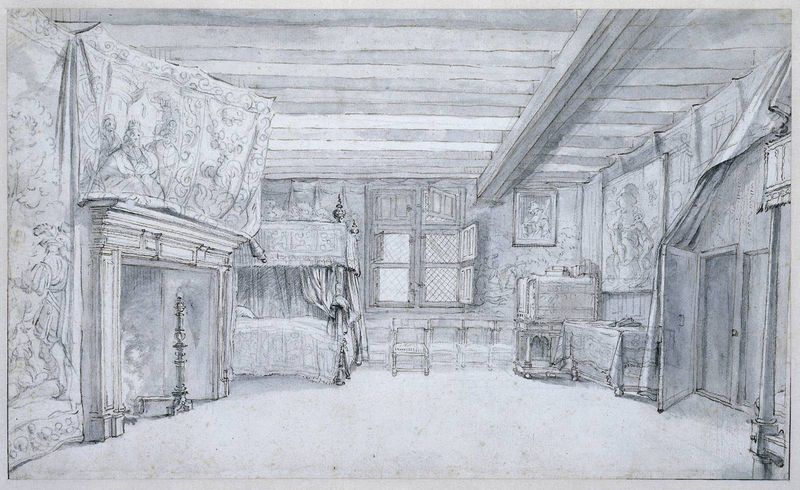
Titel: Schlafzimmer
Künstler: Adriaen Pietersz. van de Venne
Standort: Amsterdam
Institution: Rijksmuseum
Schlagwörter: feuer, gemälde, weiß, fenster, grau, hell, holz, licht, raum, schwarz, skizze, stuhl, stühle, tisch, tür, zeichnung, zimmer, tuch, muster, teppich, wand, falten, rahmen, bild, innenraum, möbel, tischdecke, tischtuch, vorhang, gitter, boden, bestickt, interieur, reich, stickerei, stoff, tücher, decke, blatt, borte, krone, fensterläden, kamin, ofen, bilder, kaminsims, perspektive, türen, studie, grafik, türe, läden, dielen, grisaille, hocker, rand, kissen, könig, tapete, verkleidung, vorhänge, gobelin, wandteppich, gris, ornamente, wandmalerei, atelier, draperie, kerze, bett, bettdecke, schlafzimmer, leuchter, lüster, balken, innenansicht, stube, kammer, wände, eingang, tusche, fensterladen, offen, buch, sprossen, schwarz-weiss, blanc, noir, soldat, bleistift, holzdecke, kachel, ritter, kohlezeichnung, sims, kerzenständer, kerzenhalter, kerzenleuchter, bettzeug, üppig, mittelalter, schlafgemach, fensterbank, chaise, chambre, tapisserie, baldachin, ständer, geöffnet, fensterflügel, einrichtung, textil, verhüllt, gravure, fenstersprossen, bois, kandelaber, holzbalken, kanellaber, himmelbett, jagdschloss, kachelofen, fesnter, türchen, herd, wohnraum, zeichung, fenêtre, alkoven, dessin, porte, toit, prachtvoll, wandverkleidung, offener kamin, stofftapete, balkendecke, deckenbalken, ausstattung, borten, van gogh, toile, fusain, türschloß, mine, tapetentür, tapeten, tenture, stuhlreihe, tapisserien, wandteppiche, wndbehang, plafond, lit, art deco, möbliert, türblatt, volans, bemalungen, hochbett, zeichnuung, bodden, deckke, schlafkammer, kerzenleuter, wandbehänge, wwandteppich, baldaquin, #raum, plomb, foyer, lit baldaquin, wandtextil, offem